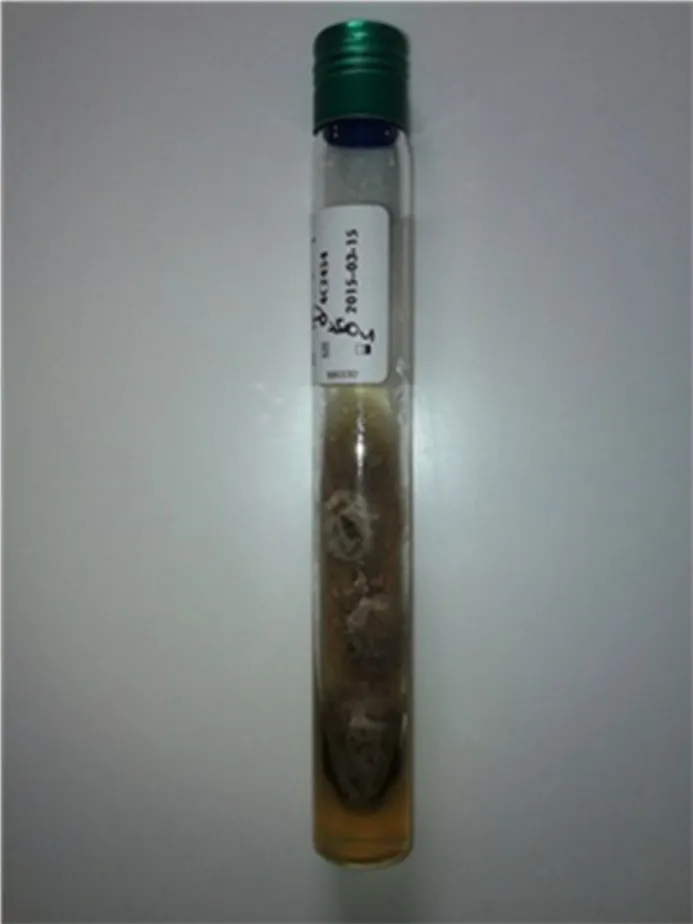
Macroscopic aspect of Pyrenochaeta romeroi isolate on Sabouraud Chloramphenicol dextrose agar.
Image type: radiology (x_ray)